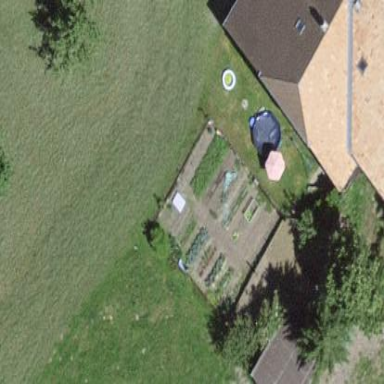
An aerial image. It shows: Garden that is leisure land.